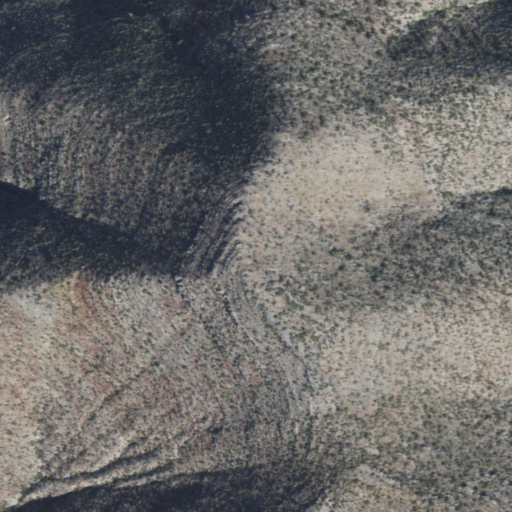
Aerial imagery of mountain in Arizona named Tornado Peak containing only shrub